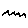
Label: zigzag